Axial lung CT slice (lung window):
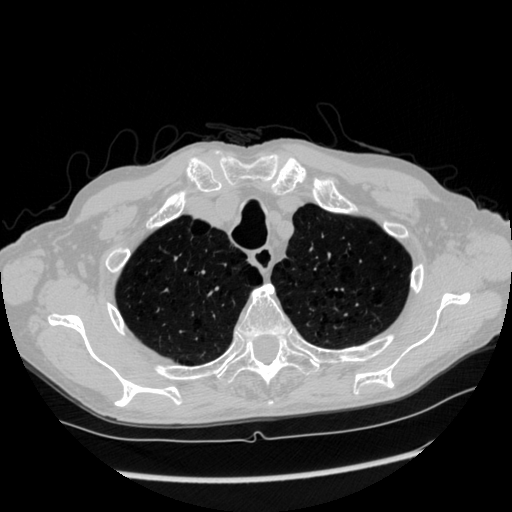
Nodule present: no